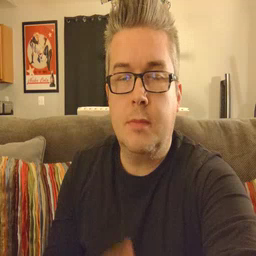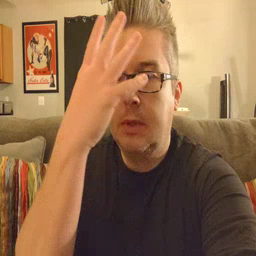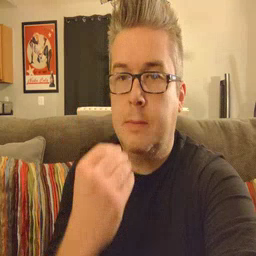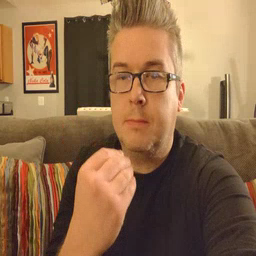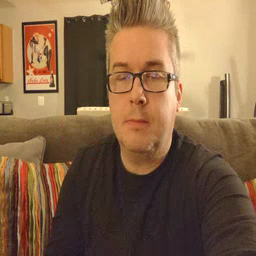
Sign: sleep